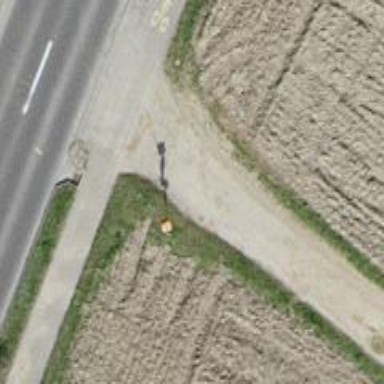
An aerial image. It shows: Orange aerial marker.